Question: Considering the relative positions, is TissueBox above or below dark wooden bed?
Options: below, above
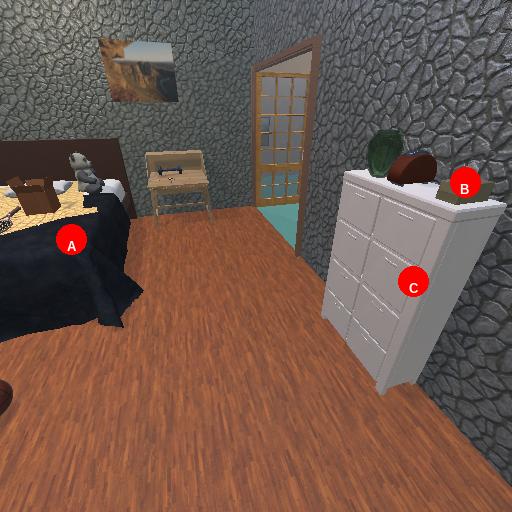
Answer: below